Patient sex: M
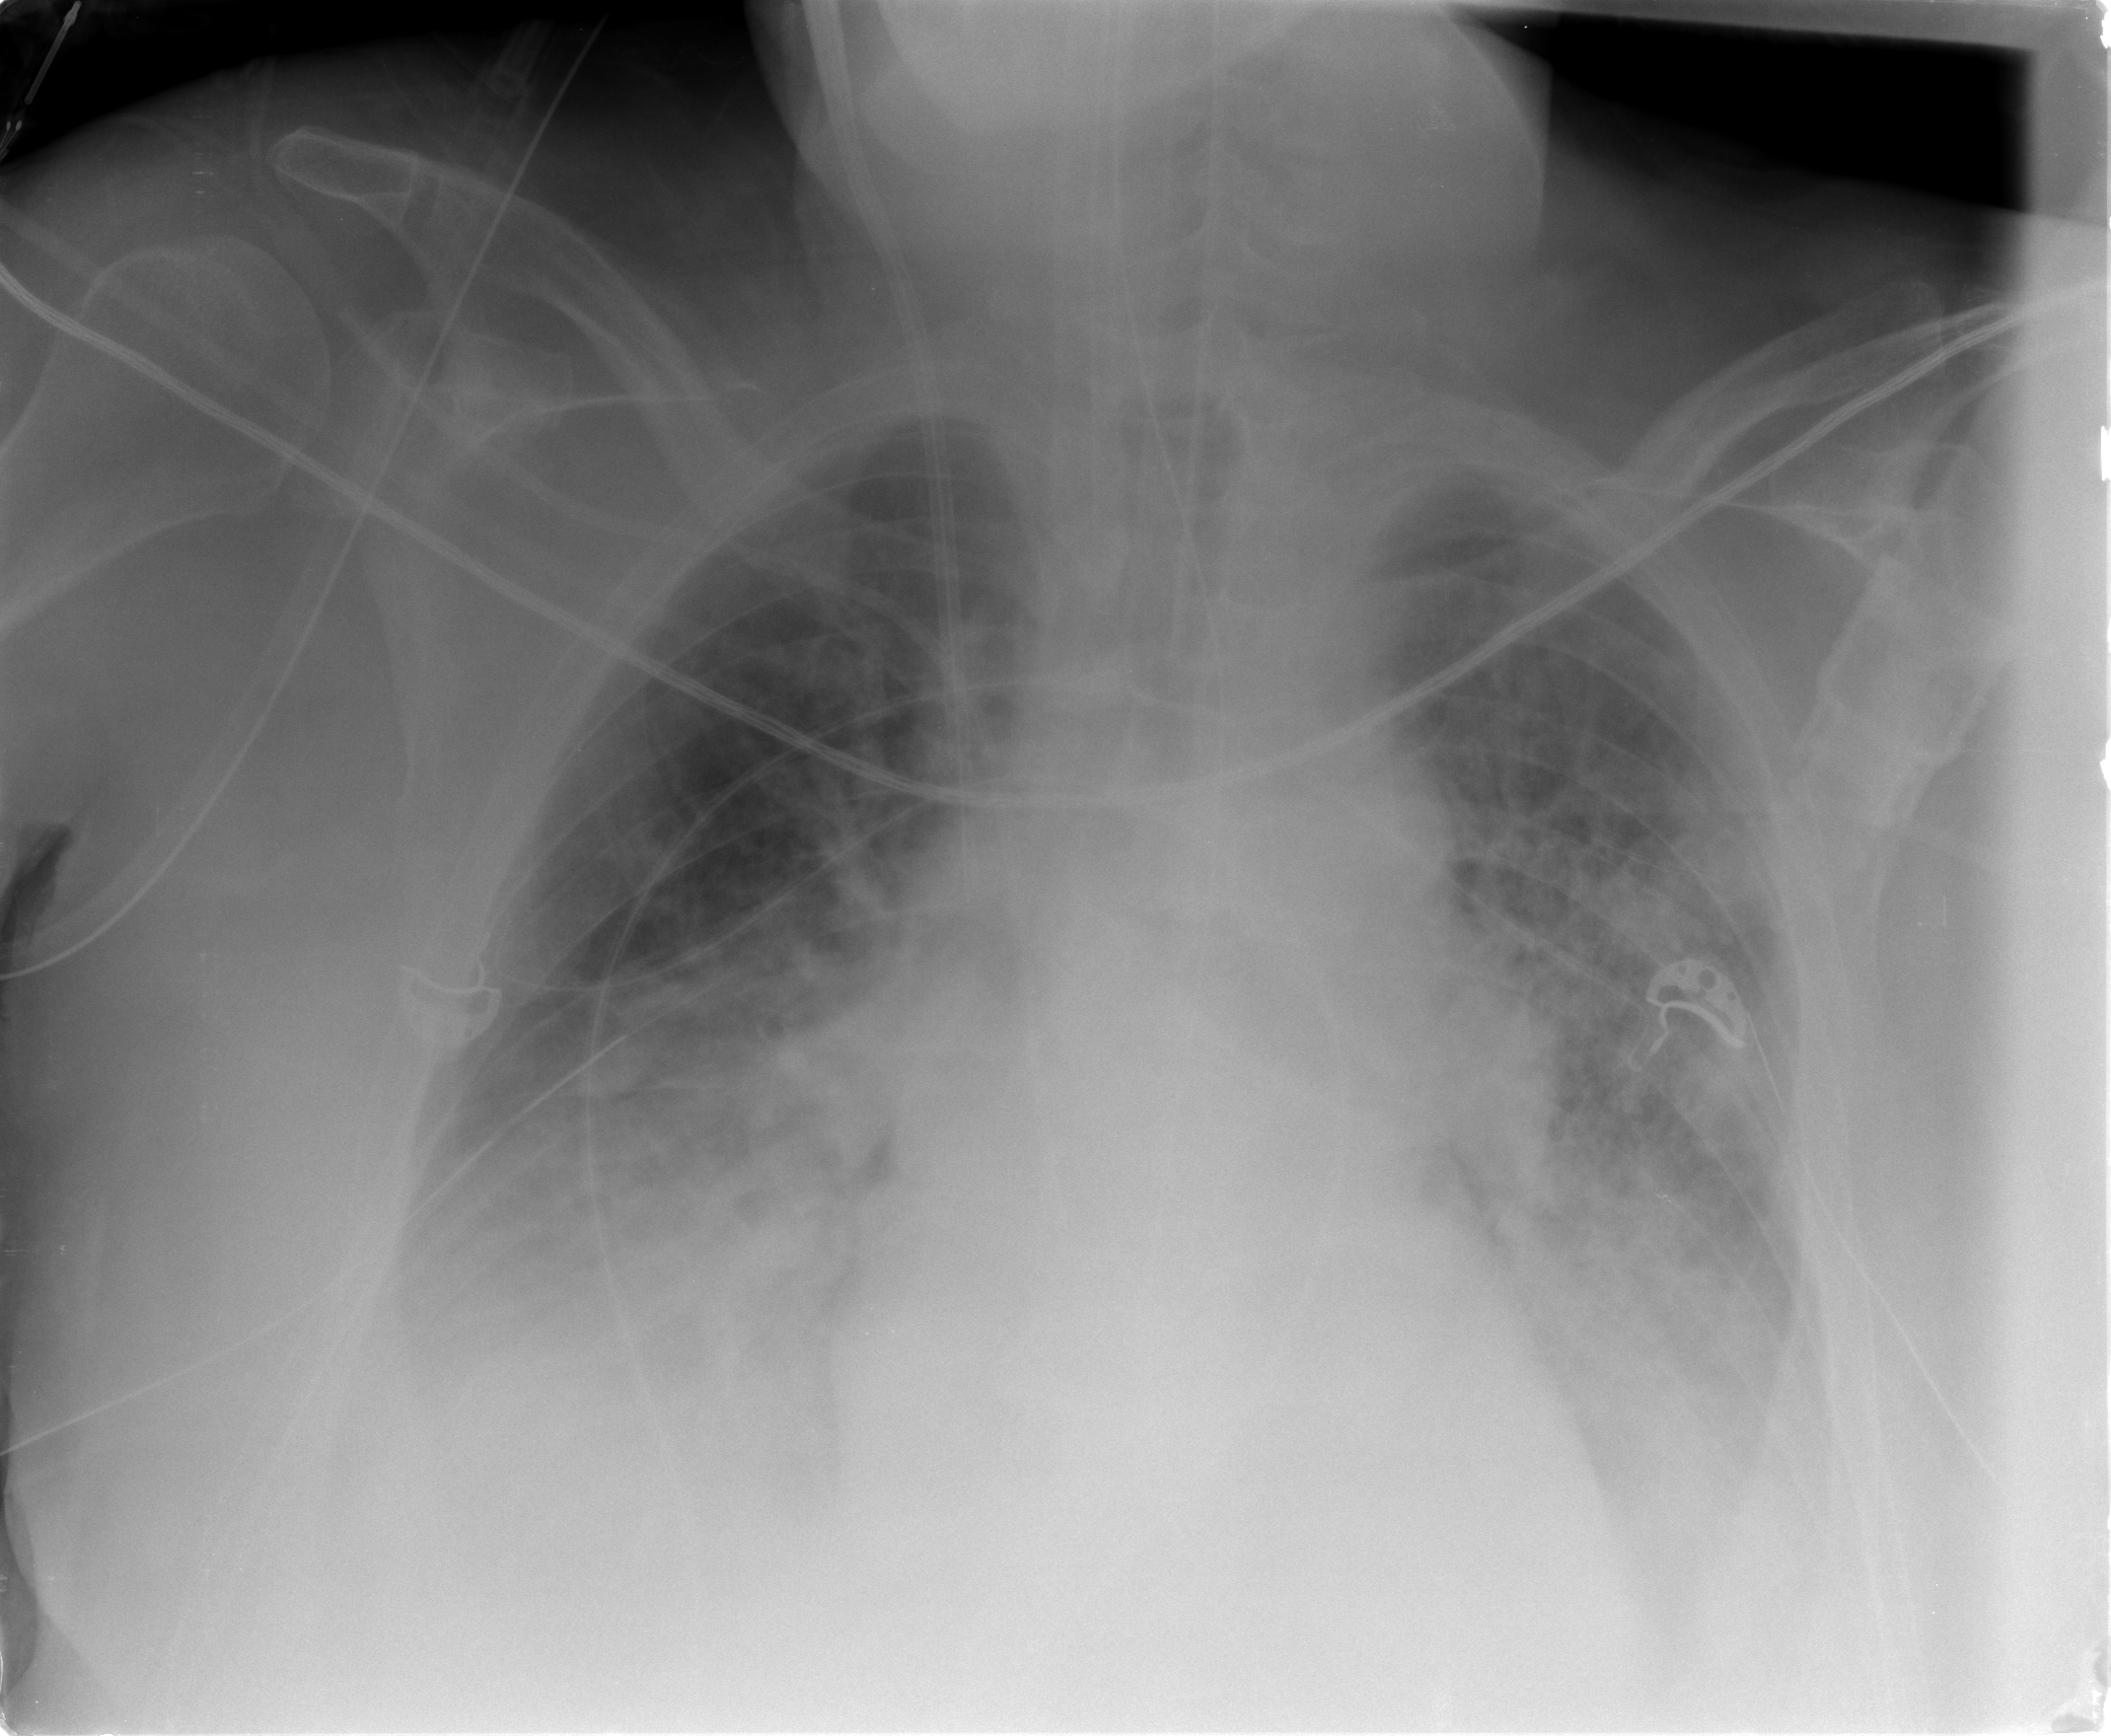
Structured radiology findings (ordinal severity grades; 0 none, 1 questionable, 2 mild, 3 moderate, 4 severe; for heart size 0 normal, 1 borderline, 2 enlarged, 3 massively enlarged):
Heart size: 0
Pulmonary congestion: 2
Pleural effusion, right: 3
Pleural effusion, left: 2
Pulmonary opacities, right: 3
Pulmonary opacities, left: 3
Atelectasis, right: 2
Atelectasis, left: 2